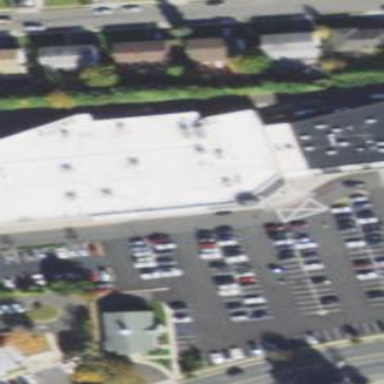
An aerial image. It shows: Retail building housing supermarket.